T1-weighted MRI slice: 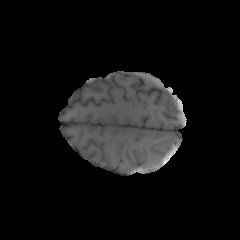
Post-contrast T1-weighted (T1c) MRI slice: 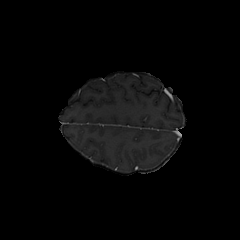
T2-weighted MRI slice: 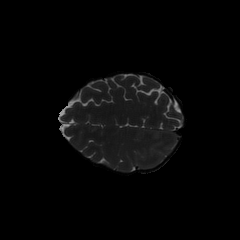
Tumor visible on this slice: no